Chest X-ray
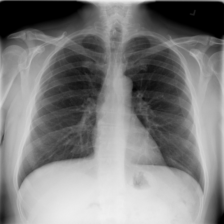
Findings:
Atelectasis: negative
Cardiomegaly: negative
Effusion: negative
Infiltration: negative
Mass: negative
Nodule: negative
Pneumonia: negative
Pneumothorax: negative
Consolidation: negative
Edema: negative
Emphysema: negative
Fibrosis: negative
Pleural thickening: negative
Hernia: negative